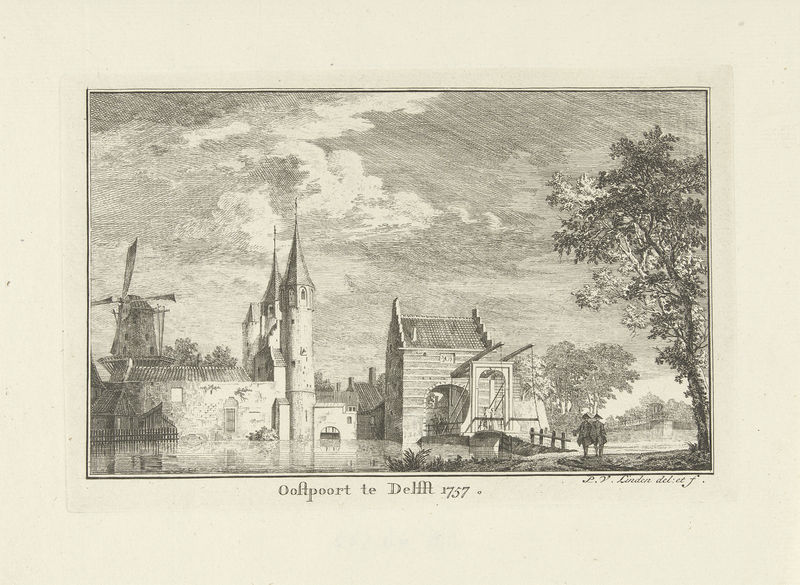
Titel: Oostpoort te Delft
Künstler: Paulus van Liender
Standort: Amsterdam
Institution: Rijksmuseum
Schlagwörter: baum, flügel, himmel, wasser, wolken, bäume, fluss, menschen, stadt, fenster, männer, zeichnung, dach, haus, weg, zaun, rahmen, holland, niederlande, mühle, windmühle, brücke, turm, mauer, soldaten, inschrift, balken, tor, gerüst, burg, türme, druck, radierung, stich, dreispitz, graben, zugbrücke, delft, ooftpoort